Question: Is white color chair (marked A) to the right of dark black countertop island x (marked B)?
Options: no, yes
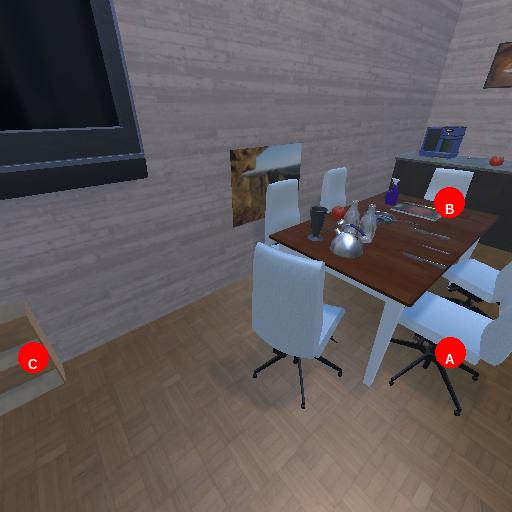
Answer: no